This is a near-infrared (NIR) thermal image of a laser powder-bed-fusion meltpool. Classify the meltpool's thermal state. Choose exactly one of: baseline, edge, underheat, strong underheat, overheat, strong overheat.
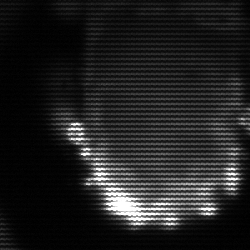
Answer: baseline